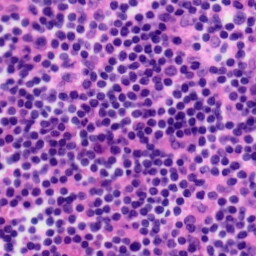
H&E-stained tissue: Tonsil